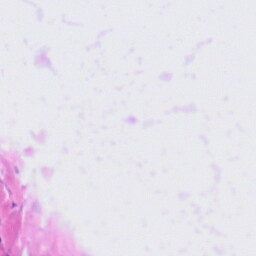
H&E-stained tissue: Tonsil